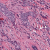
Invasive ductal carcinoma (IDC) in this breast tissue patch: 1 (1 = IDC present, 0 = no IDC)